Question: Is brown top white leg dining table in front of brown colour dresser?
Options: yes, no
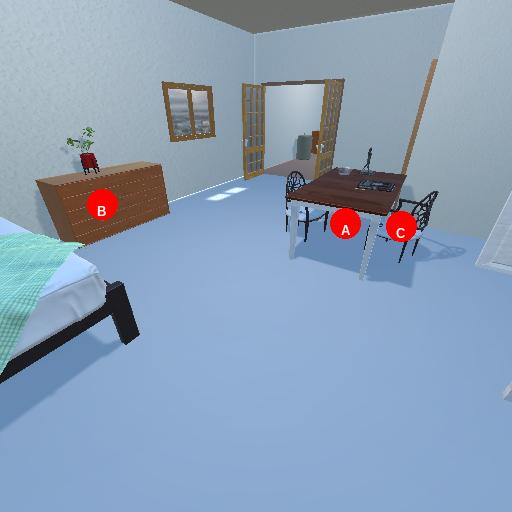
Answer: yes